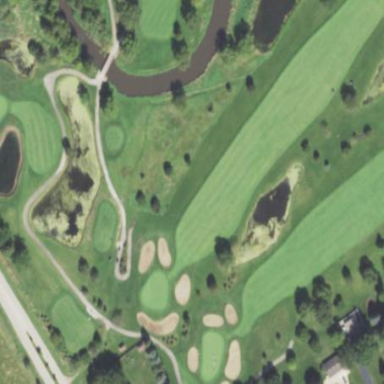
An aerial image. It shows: Rough area on the golf course covered with grassland.